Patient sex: M
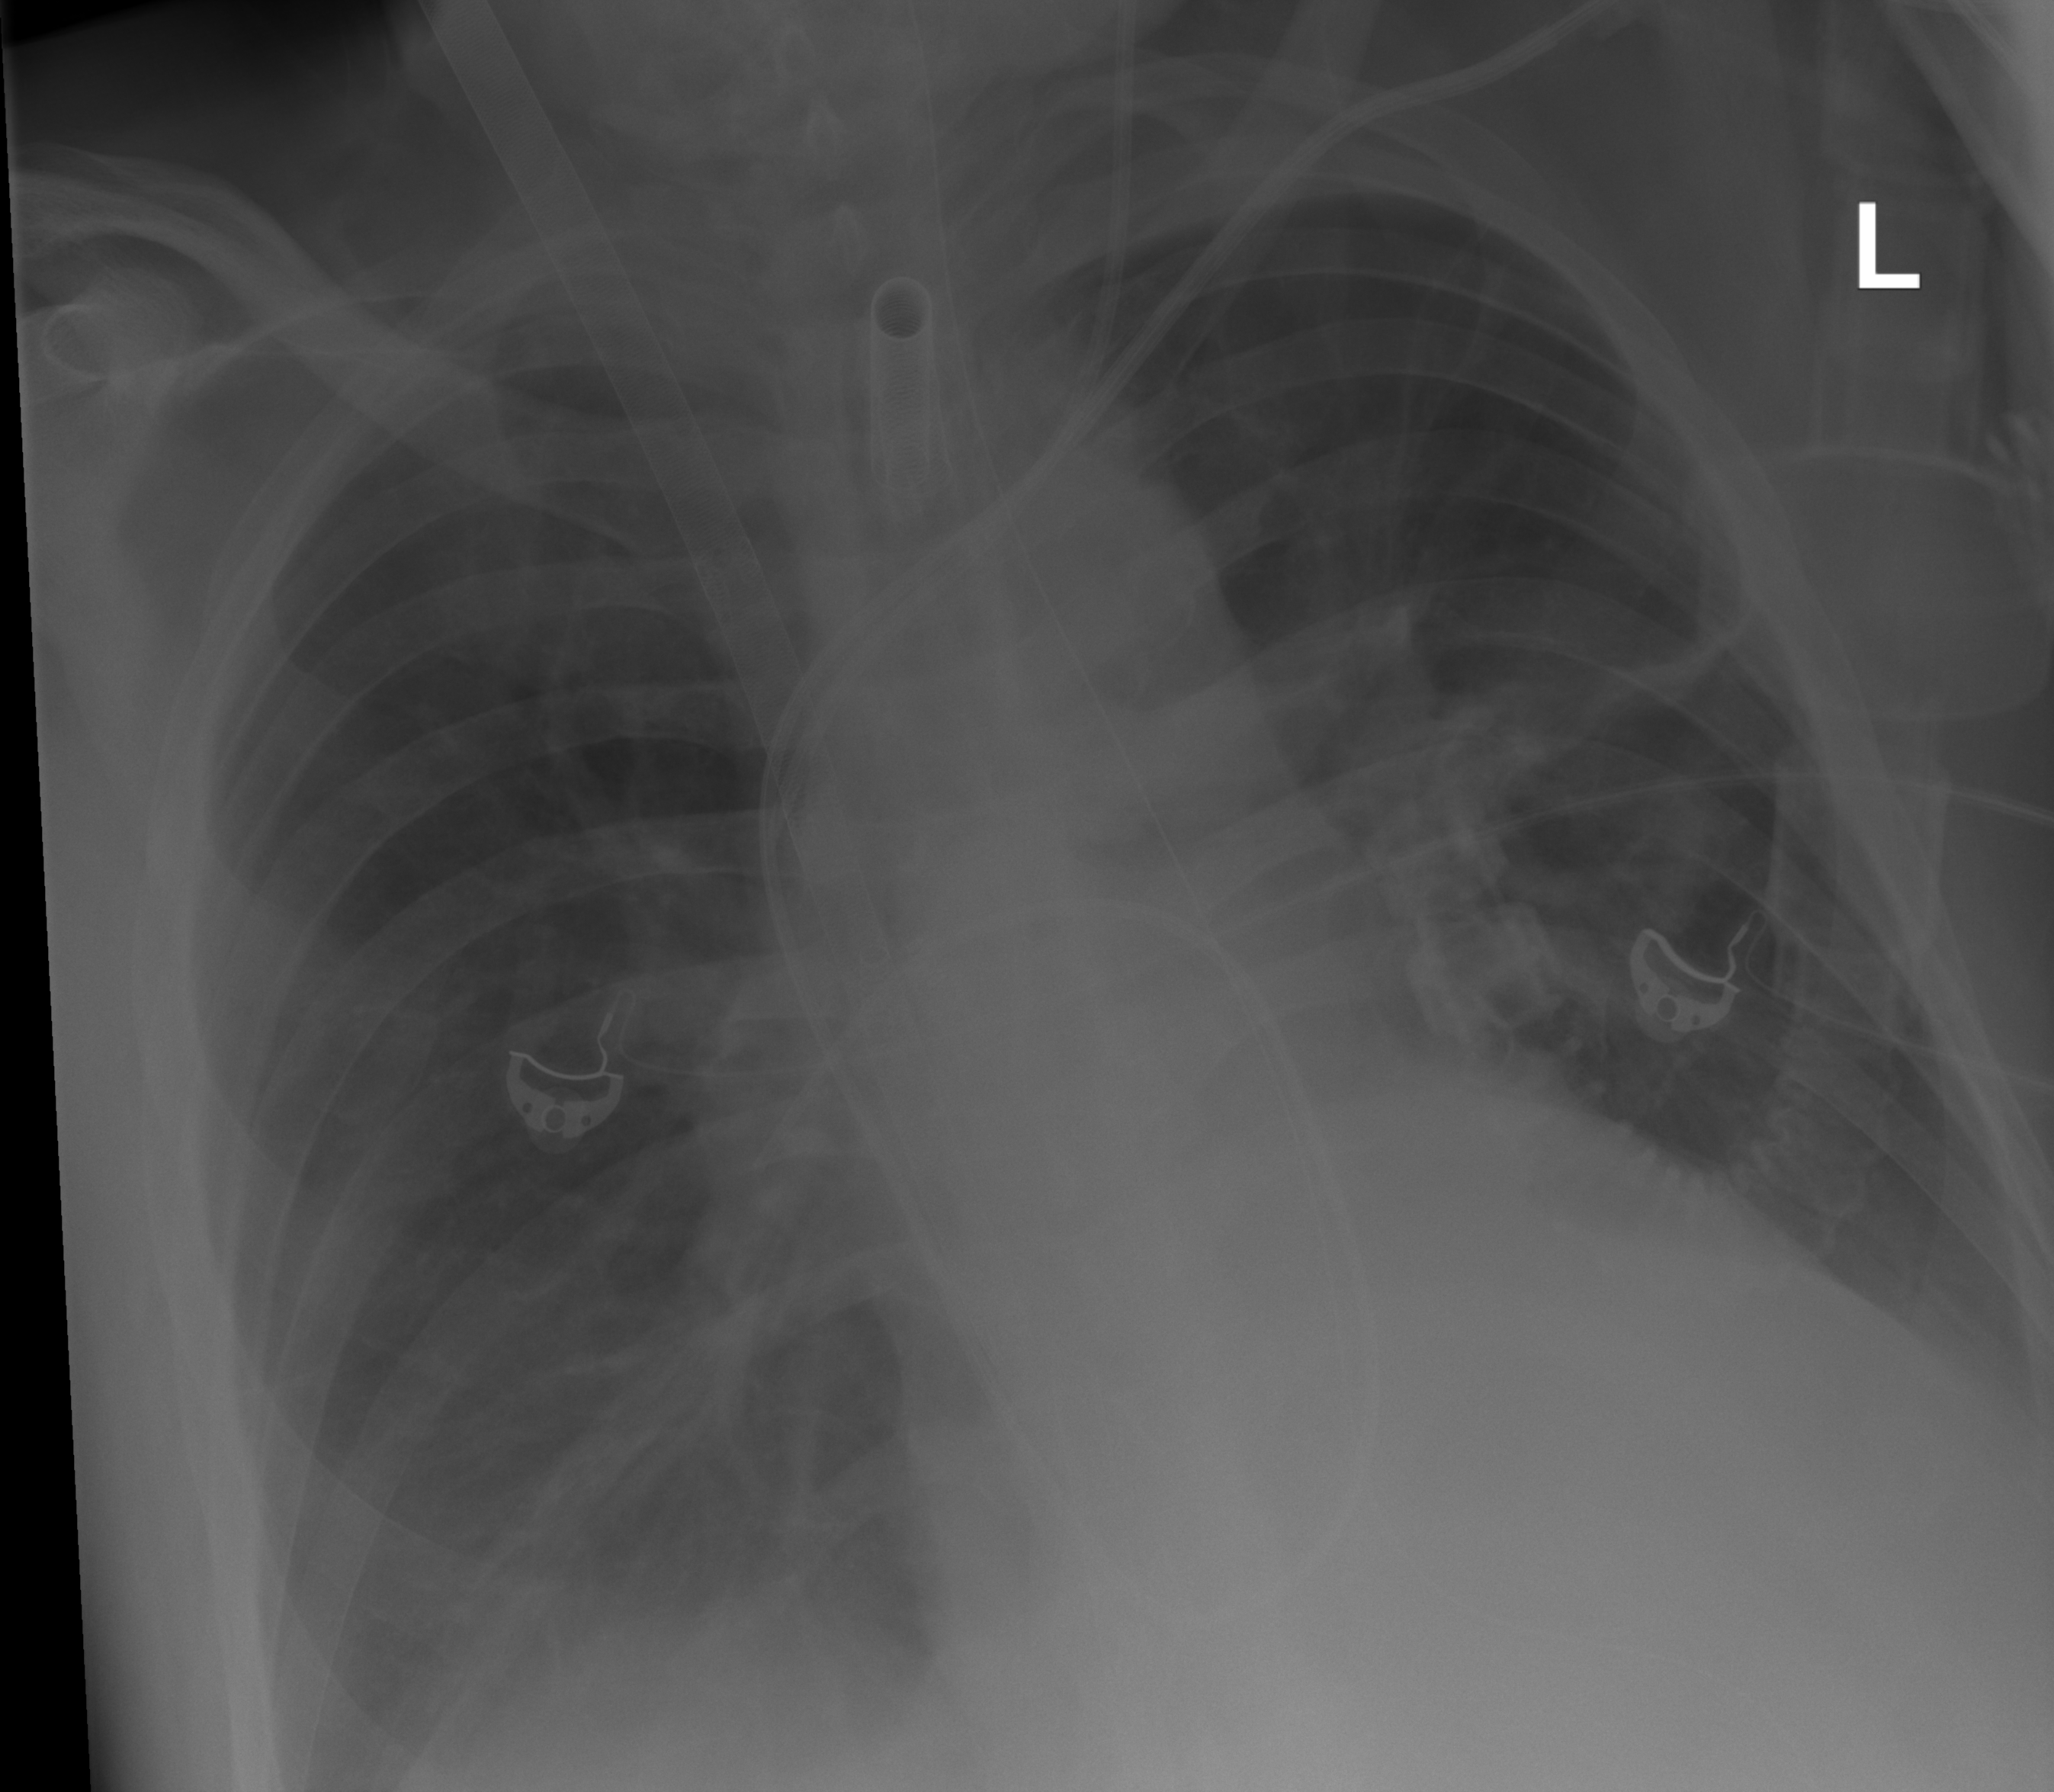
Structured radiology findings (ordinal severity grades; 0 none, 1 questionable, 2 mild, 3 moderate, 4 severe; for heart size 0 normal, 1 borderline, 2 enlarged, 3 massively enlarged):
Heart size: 2
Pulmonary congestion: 1
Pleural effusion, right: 2
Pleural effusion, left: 2
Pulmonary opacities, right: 0
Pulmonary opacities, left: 0
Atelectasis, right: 2
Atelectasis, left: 2